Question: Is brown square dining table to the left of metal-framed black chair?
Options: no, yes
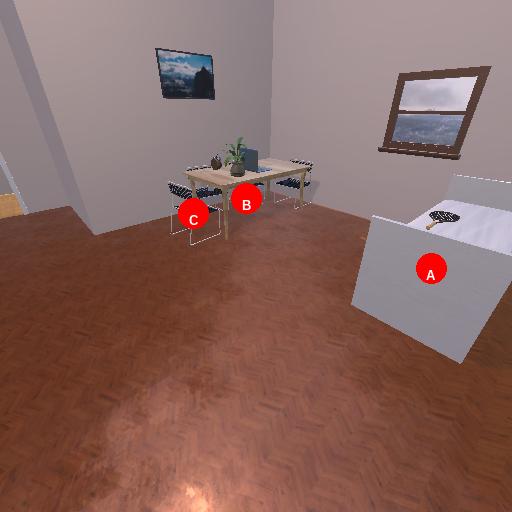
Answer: no